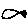
Label: fish